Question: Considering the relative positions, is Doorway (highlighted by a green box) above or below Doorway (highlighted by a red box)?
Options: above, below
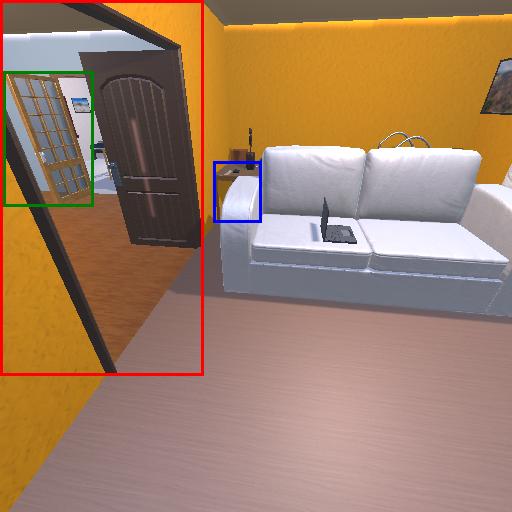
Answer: above